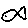
Label: fish